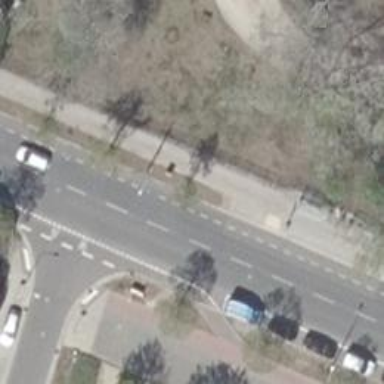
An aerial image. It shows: Secondary road with cycling lane on both sides. The surface of the road is asphalt.